Interaction volume radius: 5 \u00c5
Interaction volume height: 25 \u00c5
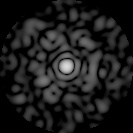
Disorder parameter: 0.8218